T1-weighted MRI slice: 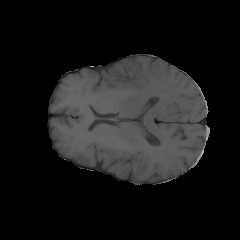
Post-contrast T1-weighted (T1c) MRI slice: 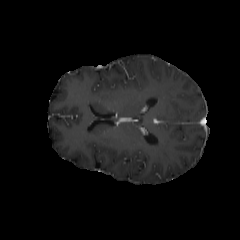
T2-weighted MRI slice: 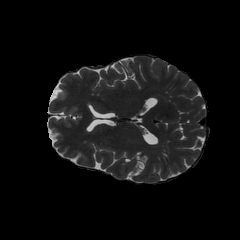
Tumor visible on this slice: no